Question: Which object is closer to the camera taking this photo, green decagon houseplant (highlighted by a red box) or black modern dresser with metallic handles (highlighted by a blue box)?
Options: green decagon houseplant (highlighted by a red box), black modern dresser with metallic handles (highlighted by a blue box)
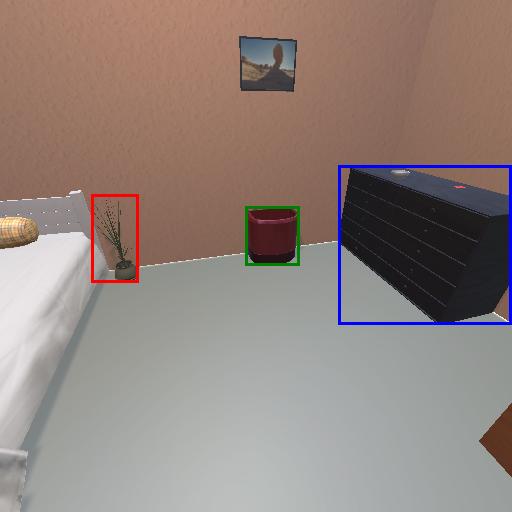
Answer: green decagon houseplant (highlighted by a red box)